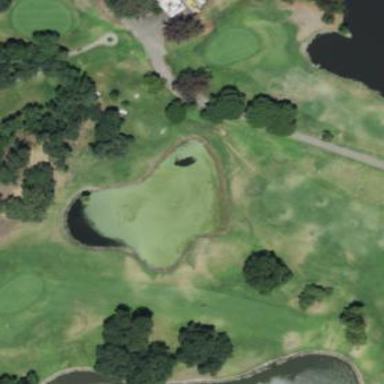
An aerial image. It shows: Picturesque scene of golf course with lateral water hazard.